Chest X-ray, AP view. Patient: 53 years old, sex M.
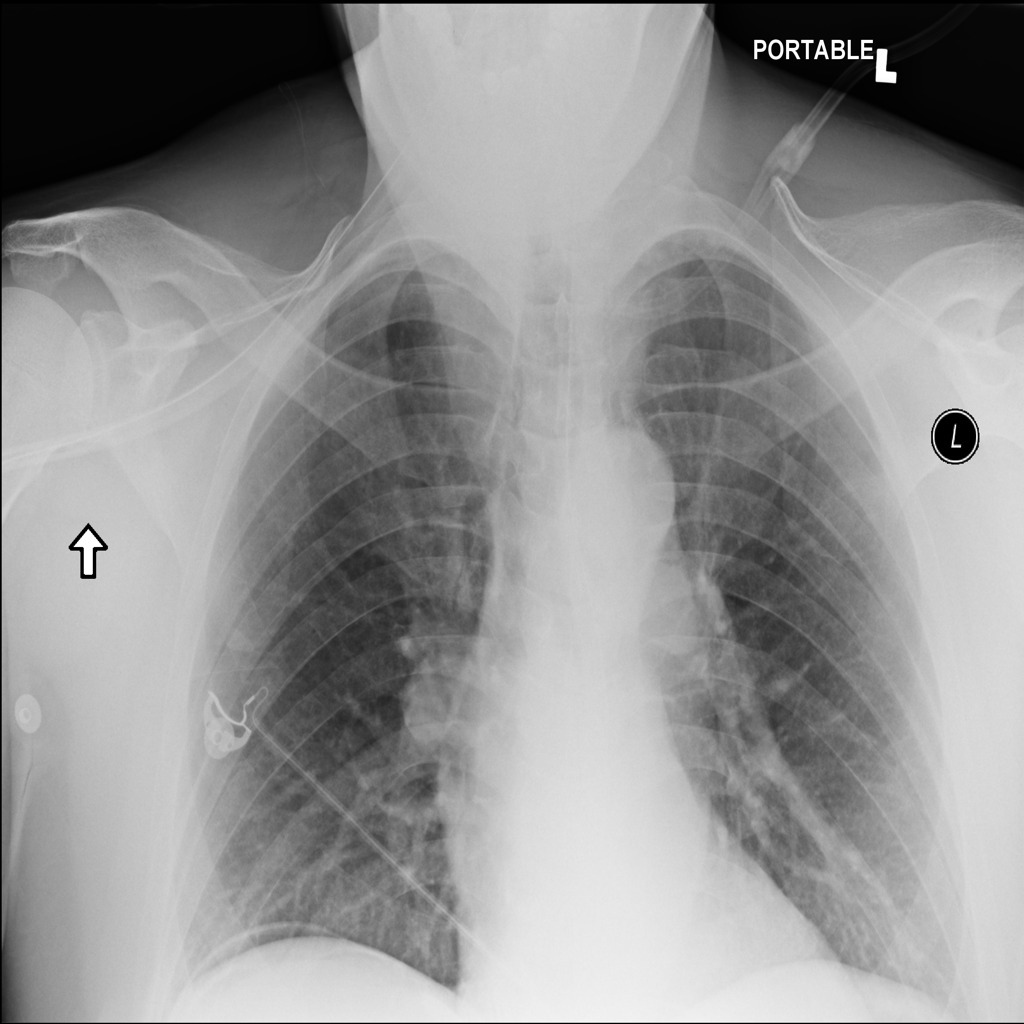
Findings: No Finding